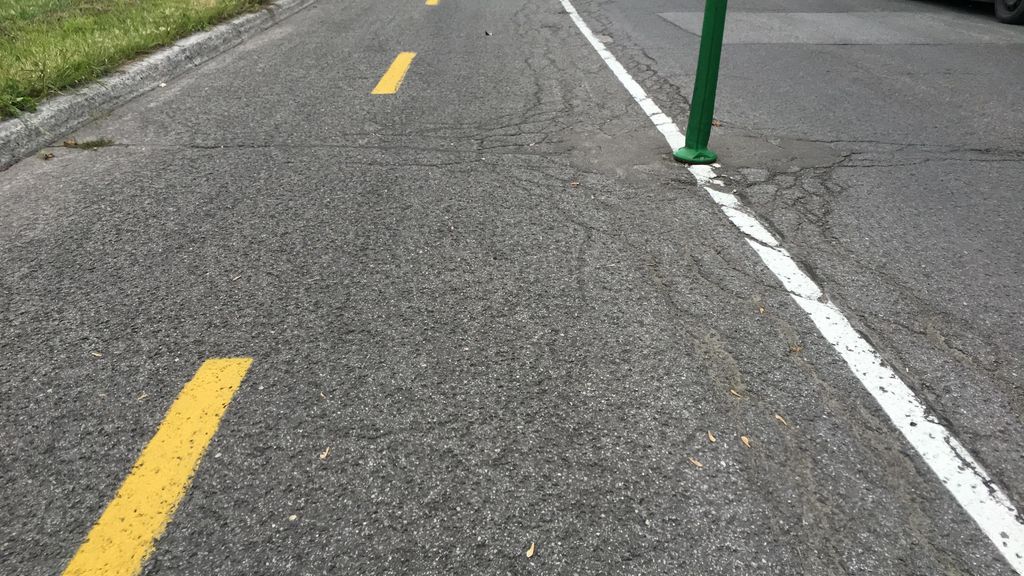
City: montreal